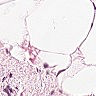
Metastatic tissue present: no